Question: Using Eclipse Helios, I'd like to develop a JSF based application. I tried to work through a <URL>. Even though I thought to have installed all the required stuff from the repo, in the Webeditor I have no Palette called JSF or kinda.
Furthermore, I cannot even add the library stated in the tutorial (in the first screenshot), because I don't have a subitem "Libraries" in the JSF-Part at left.
See the screenshot:

Already tried to download the newest version of Eclipse, recreating a workspace... Nothing works, unfortunately.
Any idea?
My system:
Ubuntu 10.04 64bit, Eclipse Helios with Eclipse Webtools Platform. Java 1.6.0_22.
Apache Tomcat 6.0.14.0
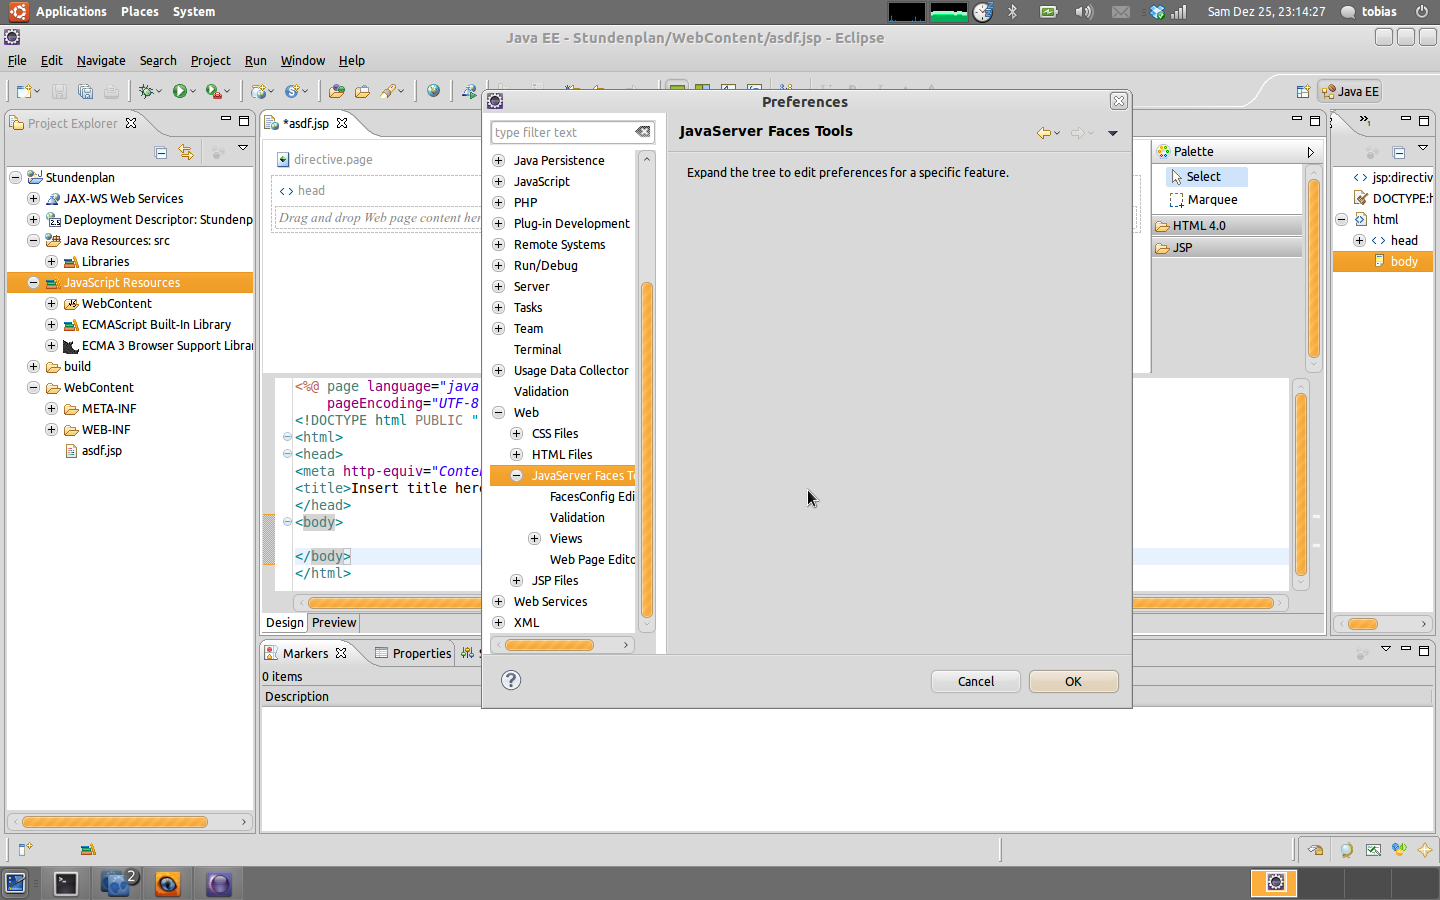
Answer: Well I figured it out.
Following steps were needed:
- -